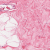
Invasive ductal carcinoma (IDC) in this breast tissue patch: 0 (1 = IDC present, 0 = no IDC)